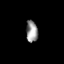
Tissue: prostate
Cell type: Fibroblasts
Senescence score: 0.7309
Nuclear area (px): 252
Mean DAPI intensity: 146.19